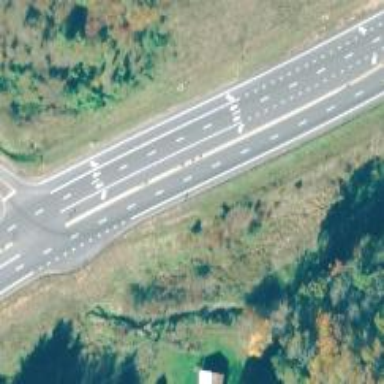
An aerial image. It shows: Asphalt road classified as trunk highway.